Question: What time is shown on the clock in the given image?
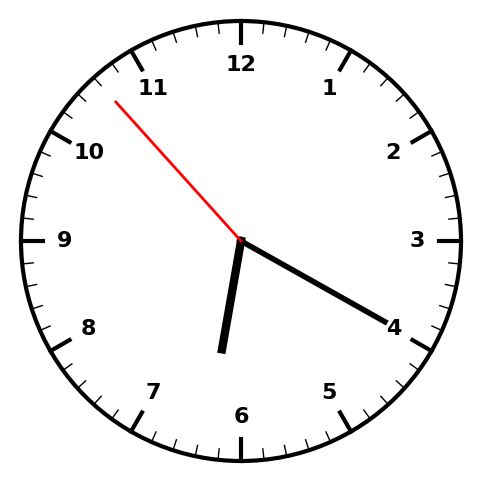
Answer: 06:19:53